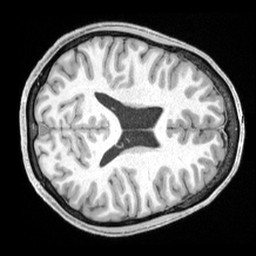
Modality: T1w
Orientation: axial